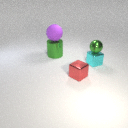
large purple rubber sphere above large green metal cylinder